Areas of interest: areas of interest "Cultural Palace"
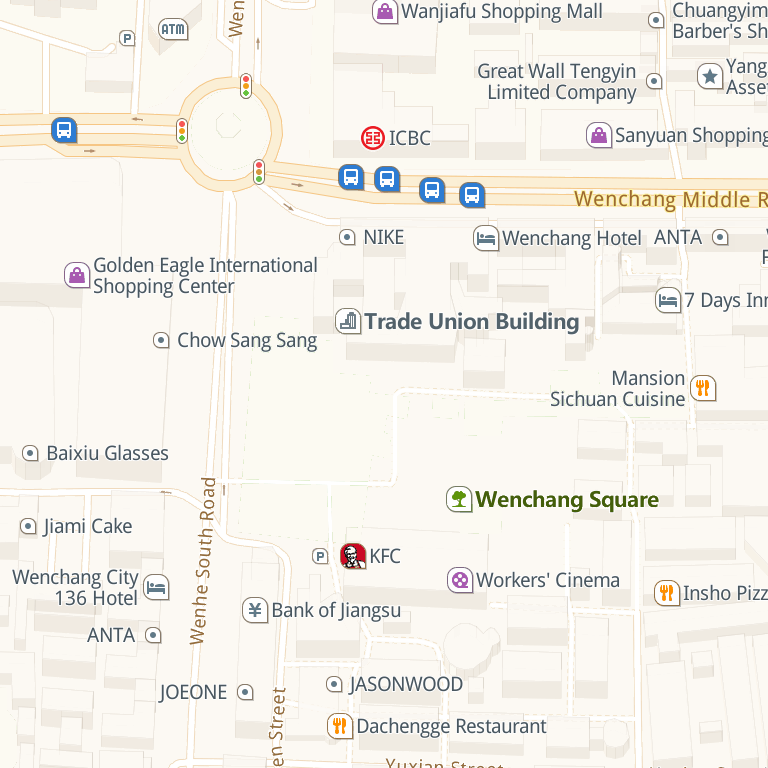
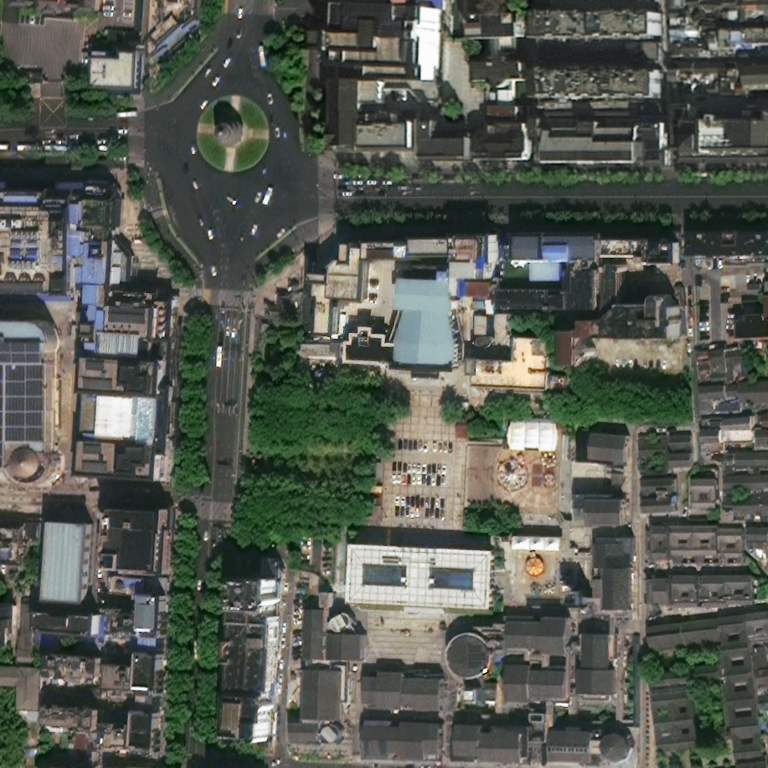